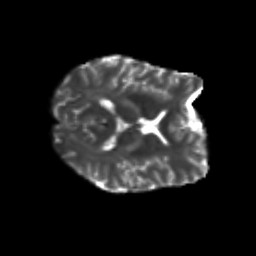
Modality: T2w
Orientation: axial
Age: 24
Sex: male
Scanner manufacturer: siemens
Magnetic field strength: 3 T
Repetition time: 3.5 s
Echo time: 0.113 s